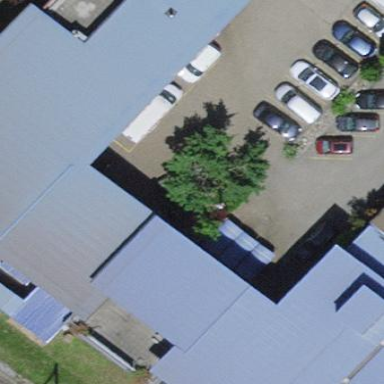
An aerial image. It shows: Industrial building.